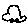
Label: car